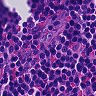
Metastatic tissue present: no